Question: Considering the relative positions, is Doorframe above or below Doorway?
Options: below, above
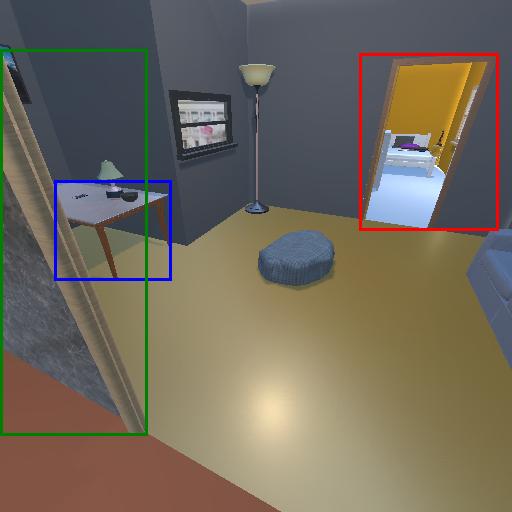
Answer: below